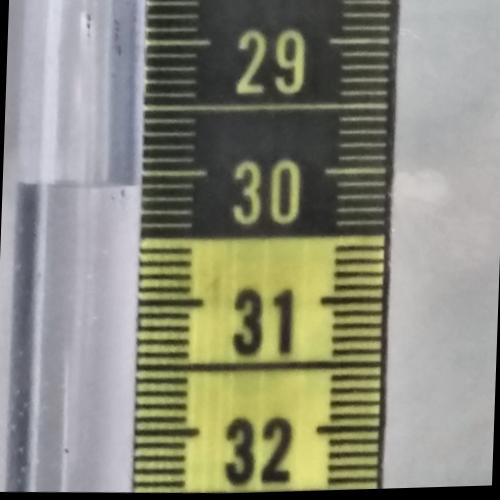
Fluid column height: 30.1 cm